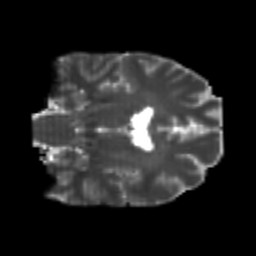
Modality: T2w
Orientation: coronal
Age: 26
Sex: male
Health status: healthy
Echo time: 0.074 s